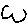
Label: moon